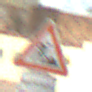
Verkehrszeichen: Arbeitsstelle
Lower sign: ZeitangabenMitBeschraenkungAufWochentage1
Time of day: Midday
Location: Outdoor (Suburban)
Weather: PartlyCloudy
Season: NotSpecified
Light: Natural